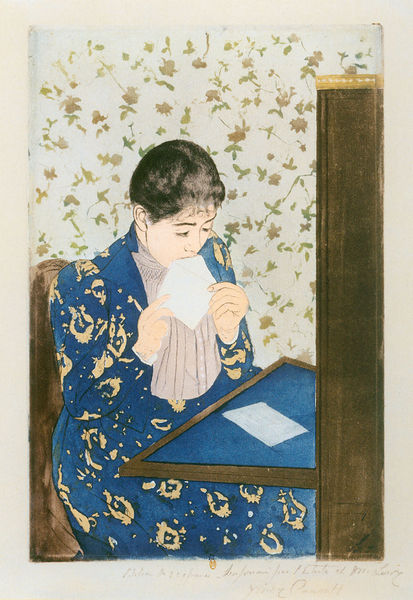
Titel: Der Brief
Künstler: Mary Cassatt
Institution: Paris, Bibliothèque Nationale
Schlagwörter: blau, sitzen, frau, mund, tuch, malerei, bild, interieur, blatt, japan, schreibtisch, tapete, serviette, zettel, geisha, china, taschentuch, brief, sekretär, studium, kimono, asiatin, blues kleid